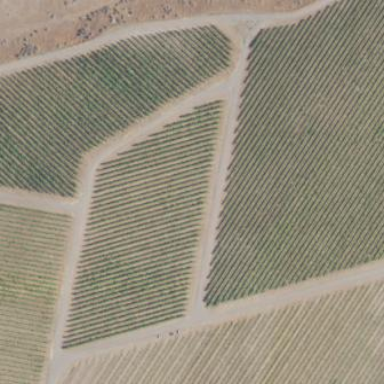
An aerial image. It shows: Vineyard where grapes are grown.